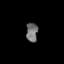
Tissue: lung
Cell type: Epithelial cells
Senescence score: 0.2428
Nuclear area (px): 213
Mean DAPI intensity: 114